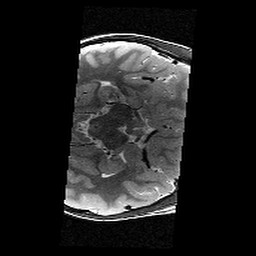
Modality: T2w
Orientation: axial
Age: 9
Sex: male
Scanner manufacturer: siemens
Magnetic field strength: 3 T
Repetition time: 9.23 s
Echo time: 0.067 s